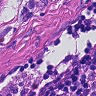
Metastatic tissue present: yes